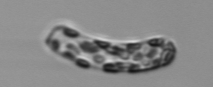
Label: Guinardia_striata